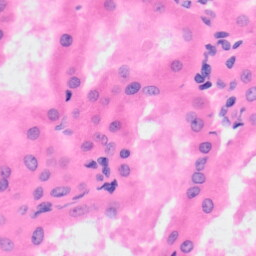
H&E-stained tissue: Kidney